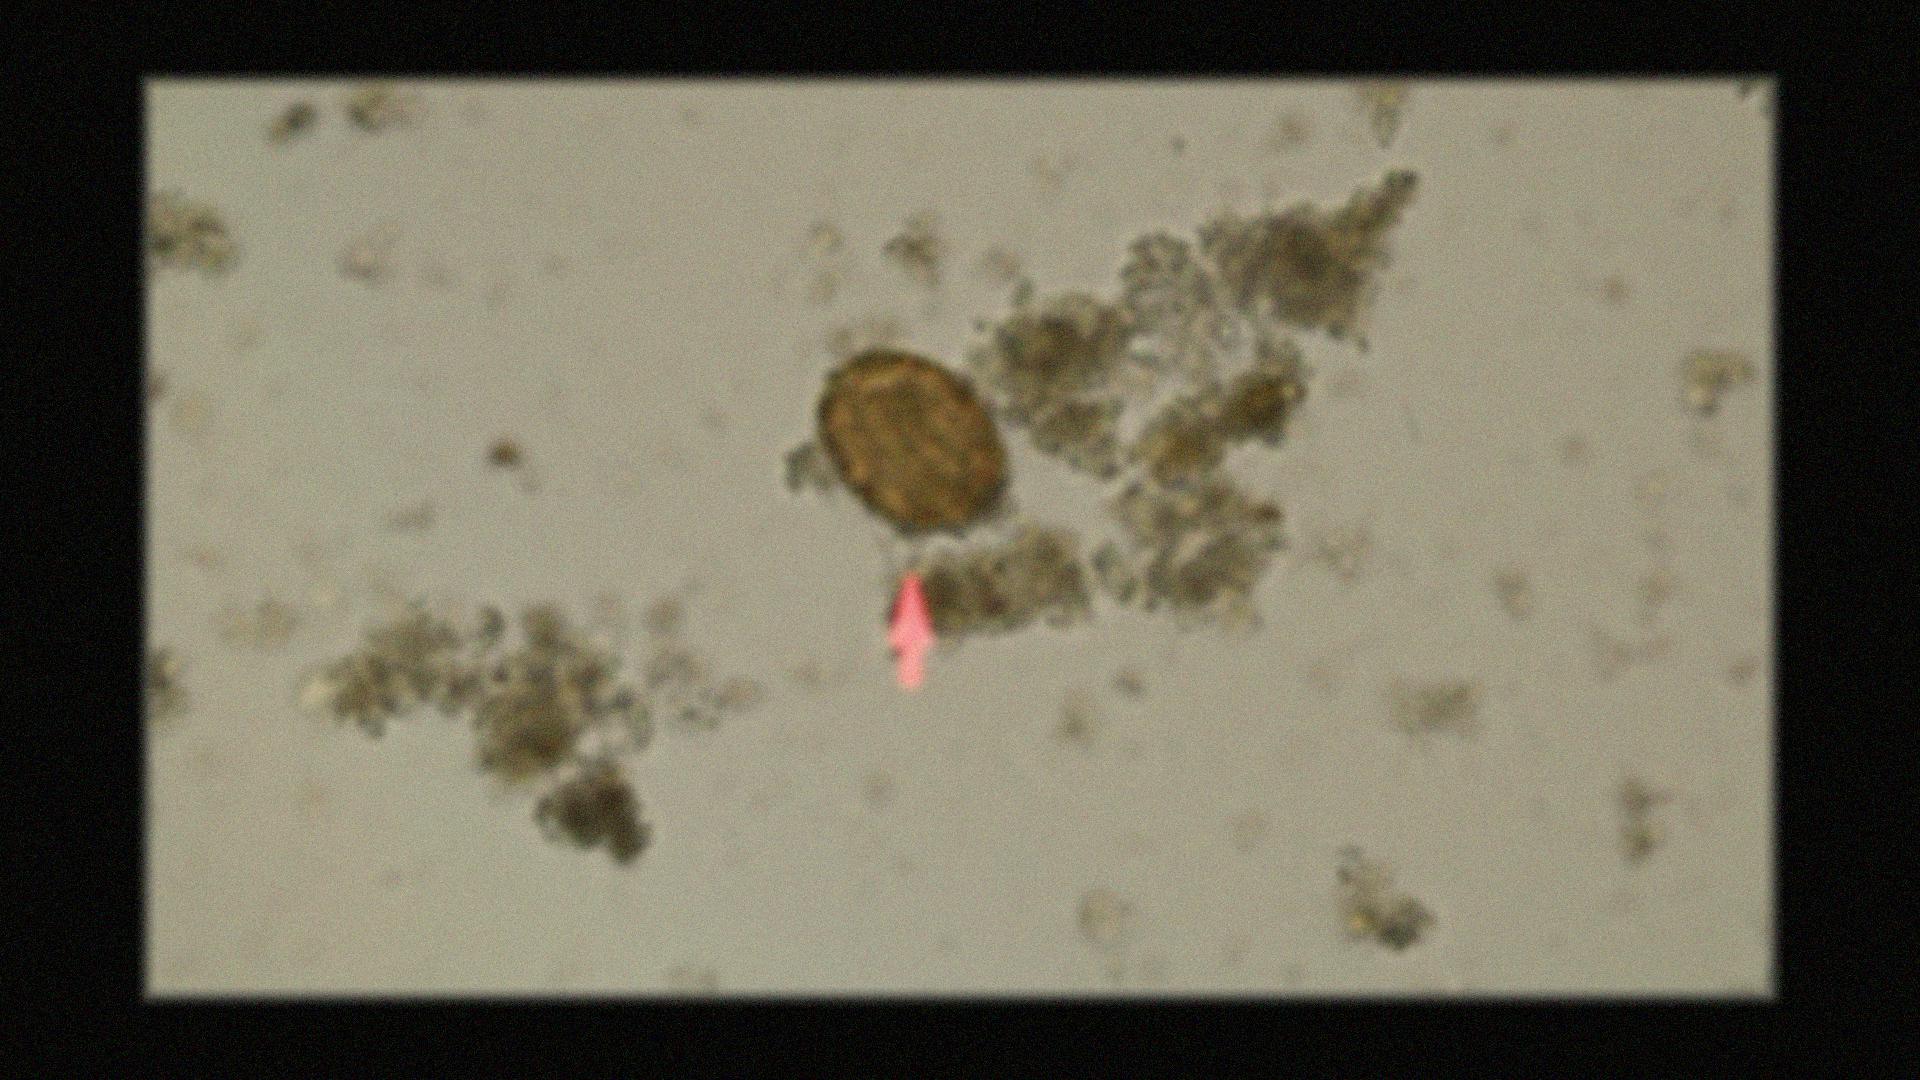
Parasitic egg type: Ascaris lumbricoides